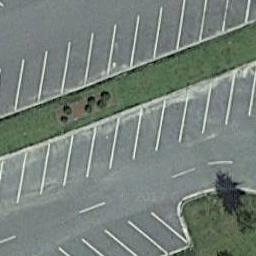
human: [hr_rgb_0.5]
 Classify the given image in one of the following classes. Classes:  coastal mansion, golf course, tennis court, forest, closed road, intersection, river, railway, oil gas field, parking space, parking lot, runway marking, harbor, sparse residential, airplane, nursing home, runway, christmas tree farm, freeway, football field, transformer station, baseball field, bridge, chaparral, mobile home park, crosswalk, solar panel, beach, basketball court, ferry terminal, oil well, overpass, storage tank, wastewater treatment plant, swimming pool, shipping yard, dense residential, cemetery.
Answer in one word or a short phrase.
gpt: parking space